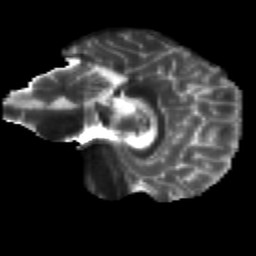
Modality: T2w
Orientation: sagittal
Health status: healthy
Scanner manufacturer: siemens
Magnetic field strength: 3 T
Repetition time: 12 s
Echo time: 0.092 s